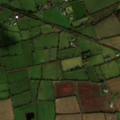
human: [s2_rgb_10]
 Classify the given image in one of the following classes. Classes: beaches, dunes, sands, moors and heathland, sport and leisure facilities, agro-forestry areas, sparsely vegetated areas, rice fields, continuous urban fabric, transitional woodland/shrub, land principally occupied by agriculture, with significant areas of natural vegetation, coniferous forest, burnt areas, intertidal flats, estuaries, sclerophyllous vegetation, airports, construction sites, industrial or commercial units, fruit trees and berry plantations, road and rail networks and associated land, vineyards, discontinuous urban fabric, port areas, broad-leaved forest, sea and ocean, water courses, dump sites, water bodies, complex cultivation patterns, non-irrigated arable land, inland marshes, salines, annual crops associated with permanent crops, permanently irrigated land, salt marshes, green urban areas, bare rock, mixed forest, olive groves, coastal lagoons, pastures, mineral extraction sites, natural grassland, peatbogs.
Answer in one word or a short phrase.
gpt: non-irrigated arable land, pastures